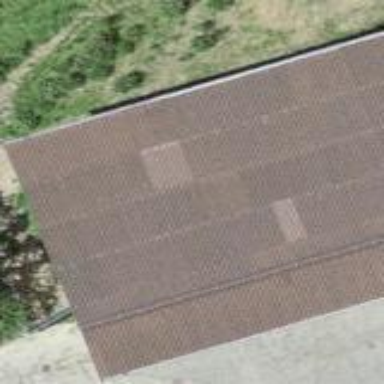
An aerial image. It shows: Shed.